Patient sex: F
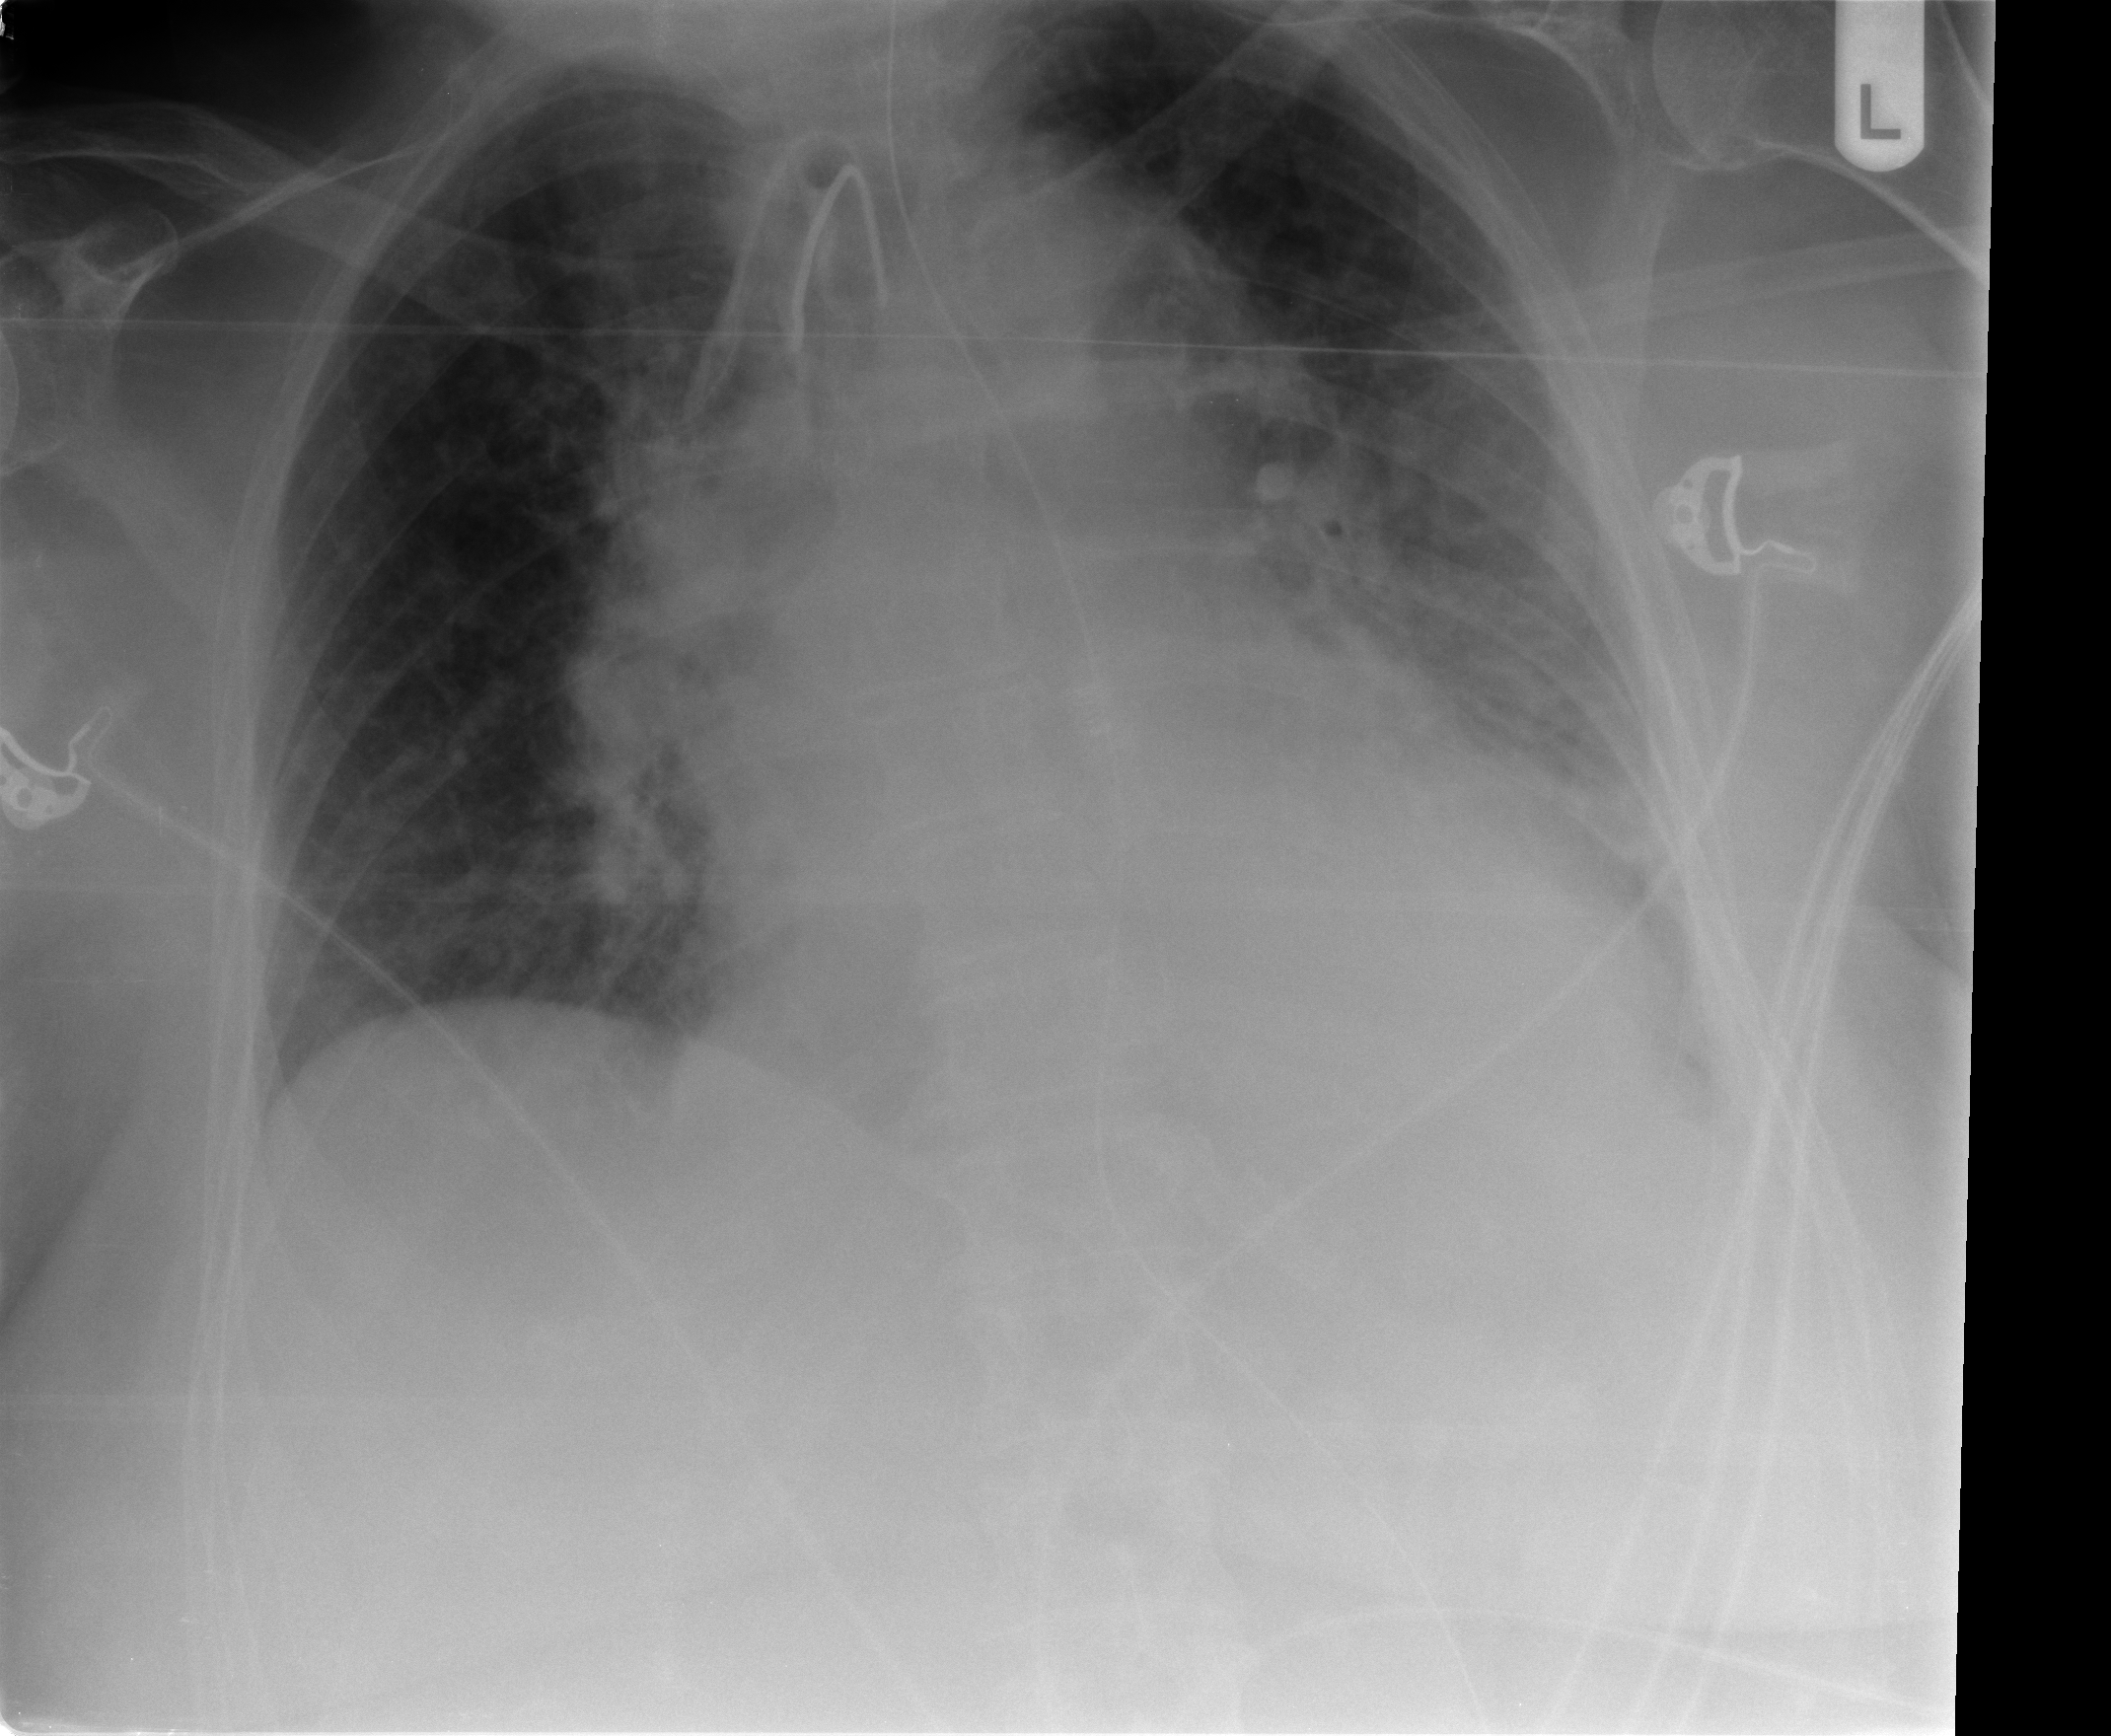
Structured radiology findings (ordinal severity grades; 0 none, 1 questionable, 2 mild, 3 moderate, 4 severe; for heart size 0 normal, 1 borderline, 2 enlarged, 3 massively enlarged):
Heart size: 2
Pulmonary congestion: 2
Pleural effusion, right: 0
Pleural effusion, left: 2
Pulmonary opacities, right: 0
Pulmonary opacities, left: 0
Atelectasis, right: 2
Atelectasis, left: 2